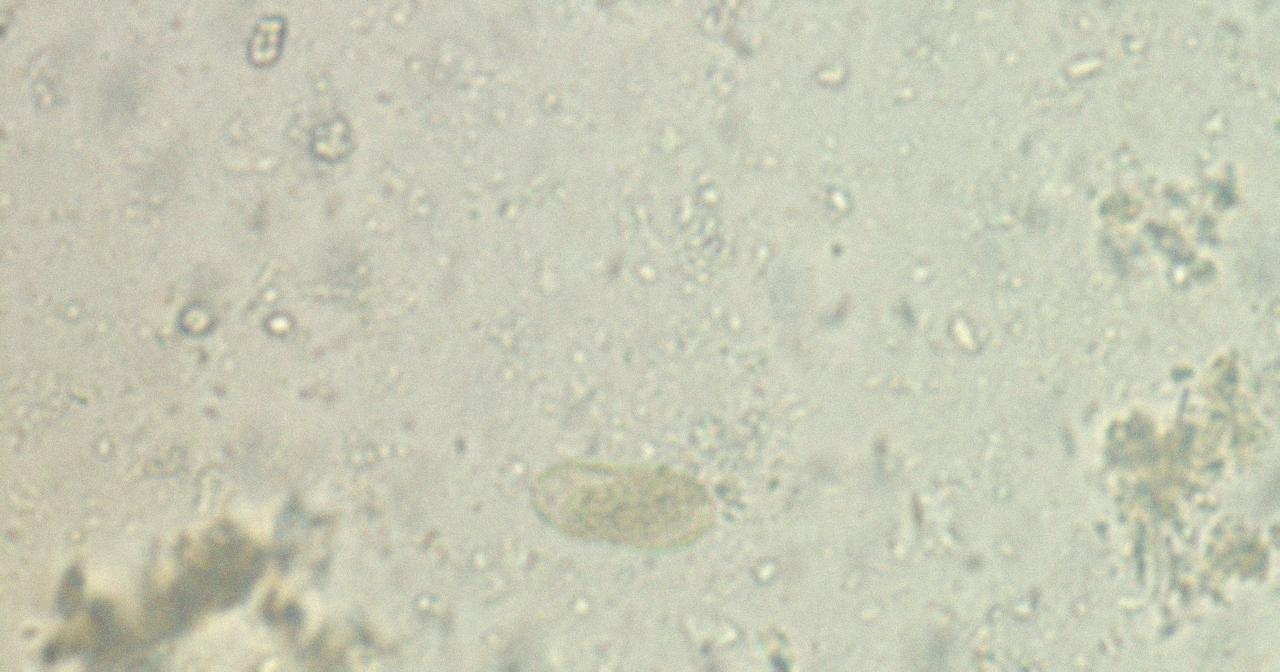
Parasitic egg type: Capillaria philippinensis